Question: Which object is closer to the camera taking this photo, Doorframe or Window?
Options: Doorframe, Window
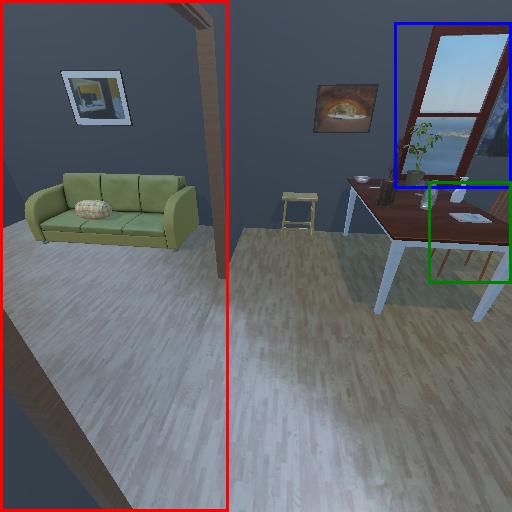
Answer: Doorframe